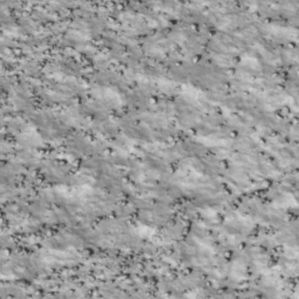
Label: non_frost